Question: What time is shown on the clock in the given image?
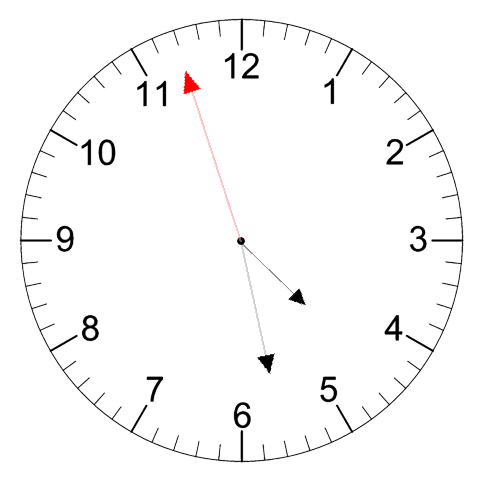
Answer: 04:27:57